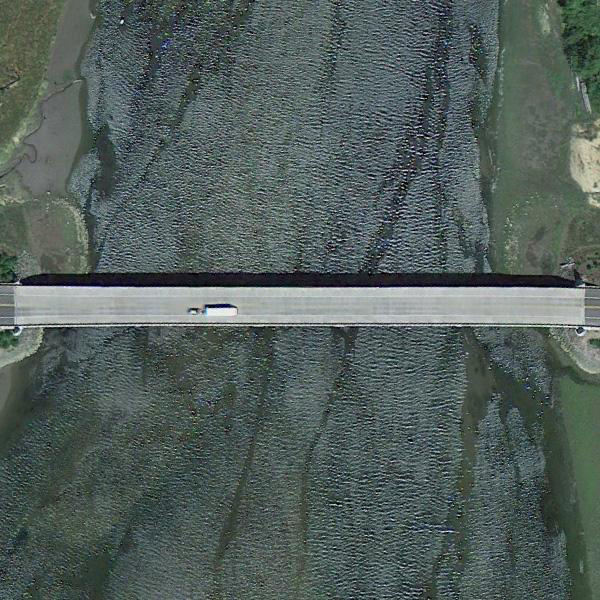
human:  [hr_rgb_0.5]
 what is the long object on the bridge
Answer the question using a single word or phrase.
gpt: truck